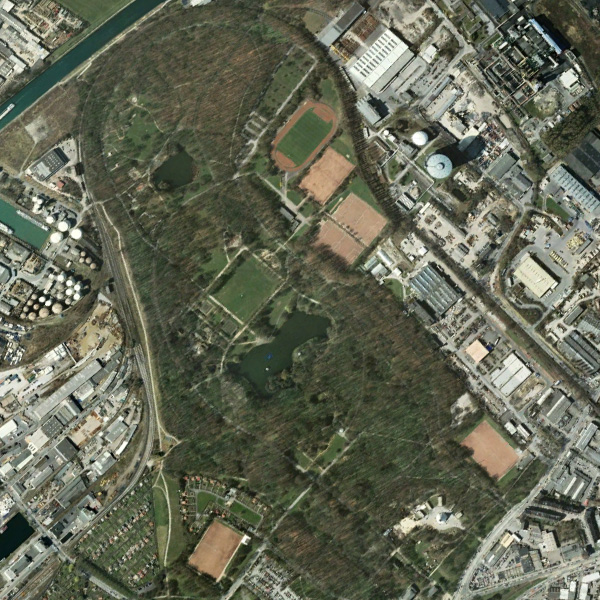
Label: Park